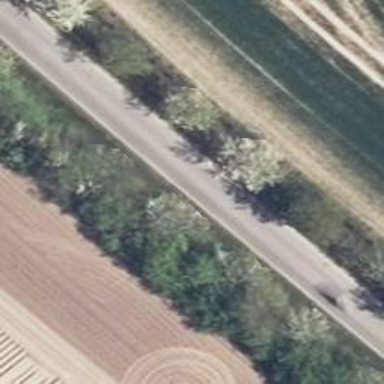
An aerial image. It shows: Row of deciduous broadleaved trees.